Question: I am creating a report with IReports version 3.7.5 (currently we use this version). In my report I have included a bar chart. I would like to show the label inside 'a bar'.
Currently this is done like this:

But now I want to modify the font-color and size, however this is not applied to my chart, and I could not find a bugreport for this?! Am I doing something wrong?
My JRXML part for this is:
'''
<barPlot isShowLabels="true" isShowTickLabels="true" isShowTickMarks="true">
<plot>
<seriesColor seriesOrder="0" color="#8FCB52"/>
<seriesColor seriesOrder="1" color="#276FDD"/>
</plot>
<itemLabel color="#FF6600" backgroundColor="#33FF00">
<font size="5"/>
</itemLabel>
<categoryAxisLabelExpression><![CDATA[$R{period}]]></categoryAxisLabelExpression>
<categoryAxisFormat>
<axisFormat labelColor="#000000" axisLineColor="#000000">
<labelFont>
<font size="8"/>
</labelFont>
<tickLabelFont/>
</axisFormat>
</categoryAxisFormat>
<valueAxisLabelExpression><![CDATA[$R{amount}]]></valueAxisLabelExpression>
<valueAxisFormat>
<axisFormat labelColor="#000000" tickLabelColor="#000000" verticalTickLabels="false">
<labelFont>
<font size="8"/>
</labelFont>
<tickLabelFont/>
</axisFormat>
</valueAxisFormat>
'''
Thanks for helping me out.
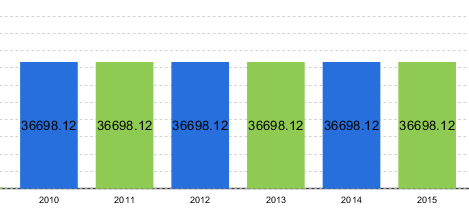
Answer: The chart engine, JFreeChart, can do this. But iReport and JasperReports don't expose these font properties. You need a chart theme or a chart customizer.
You'll find more details on the jasperforge.org site. I wrote a <URL> which could help.